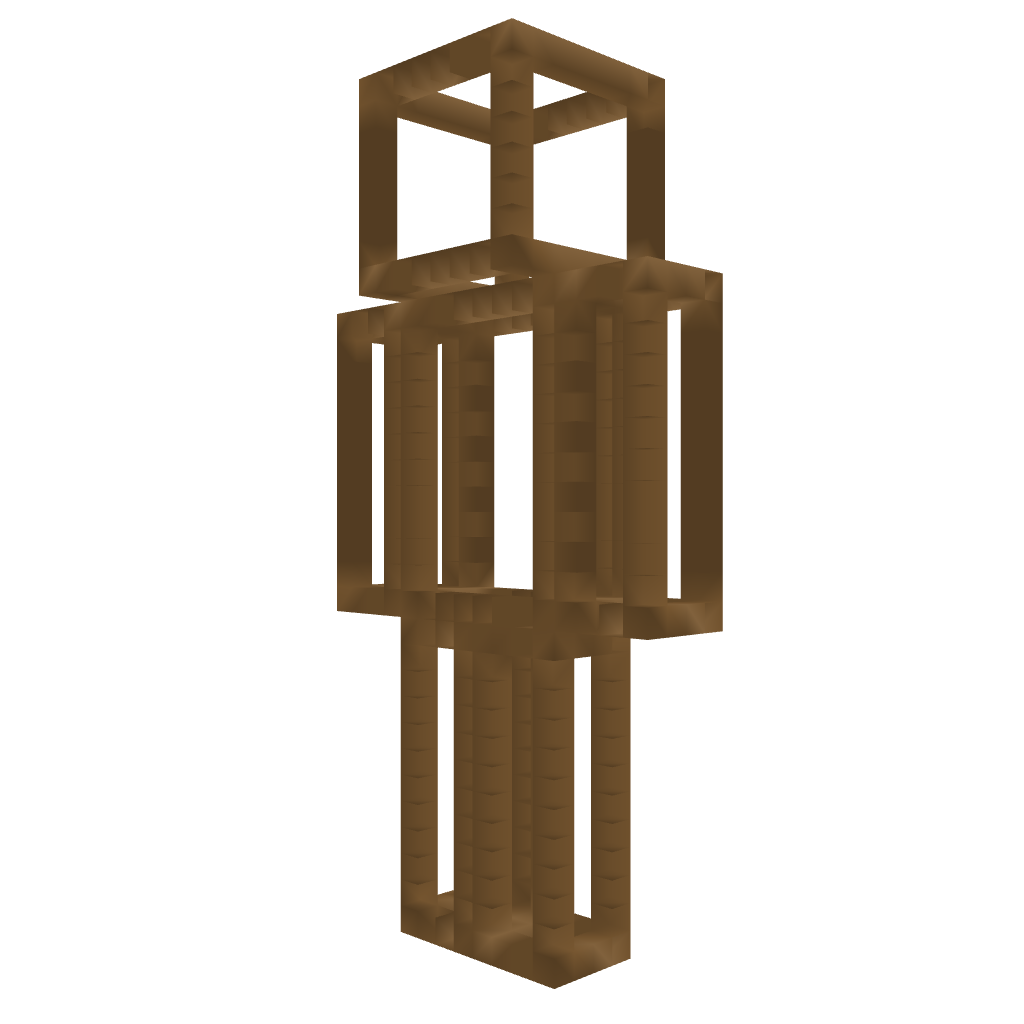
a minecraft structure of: Skin Pattern good quality